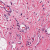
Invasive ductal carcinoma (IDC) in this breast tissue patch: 0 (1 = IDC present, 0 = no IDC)